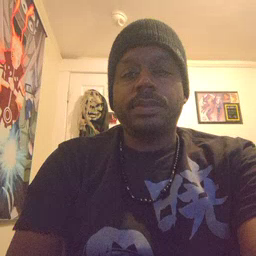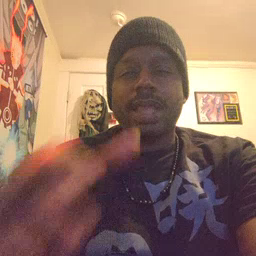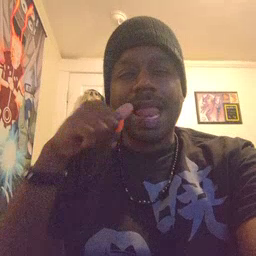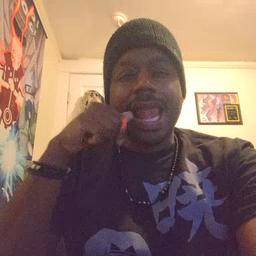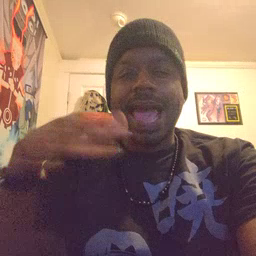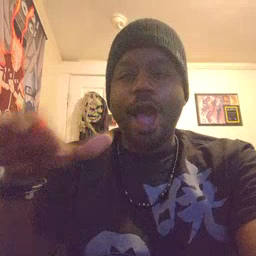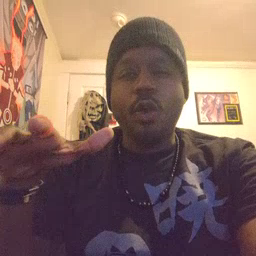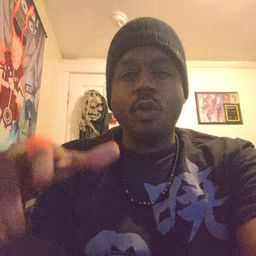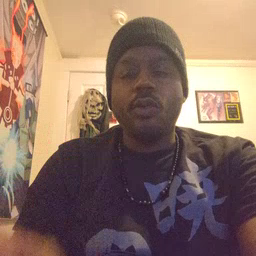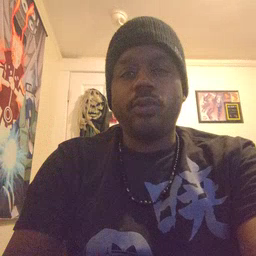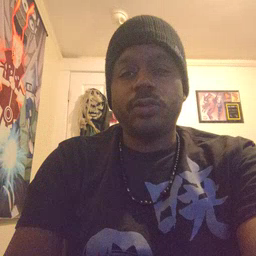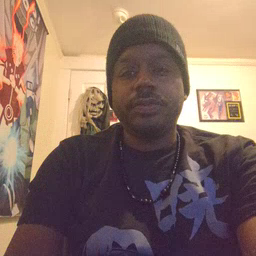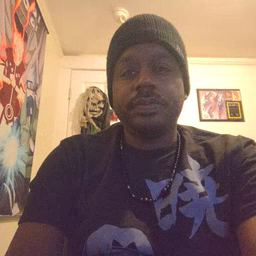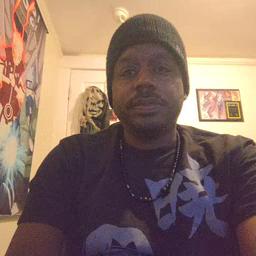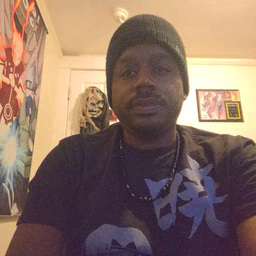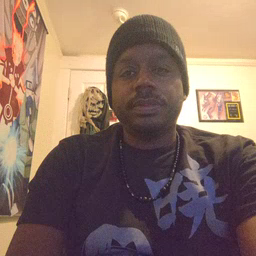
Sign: loud